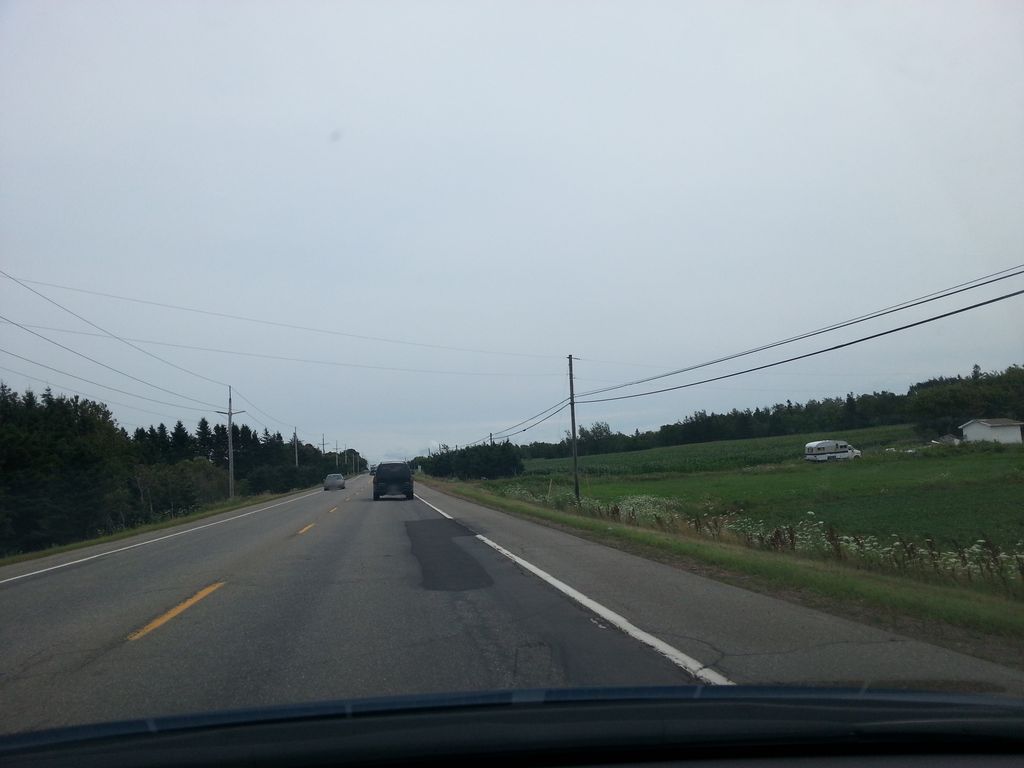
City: charlottetown